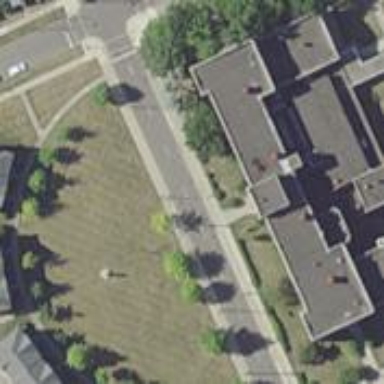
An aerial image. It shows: School building.